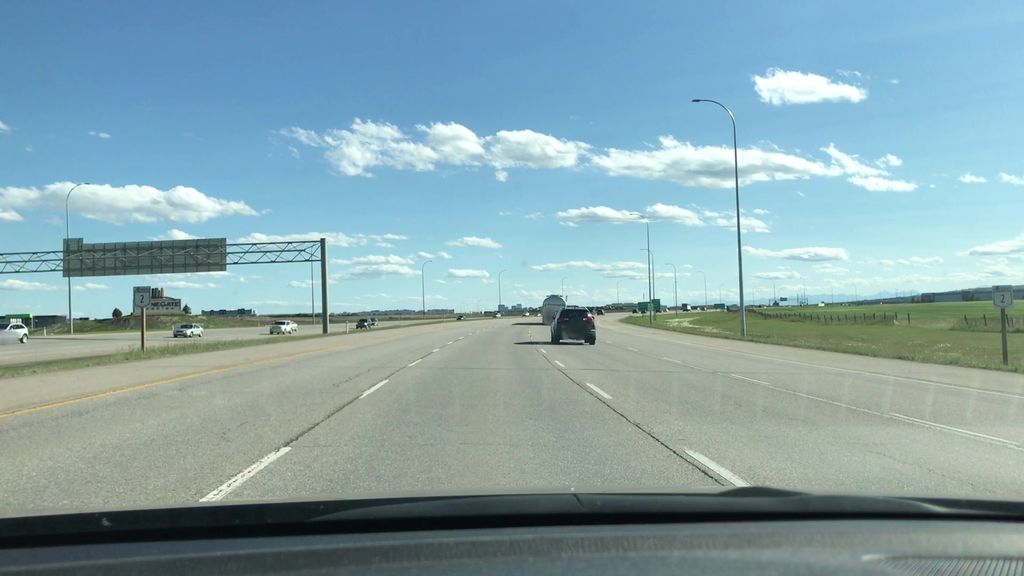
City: calgary